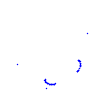
Particle: kaon